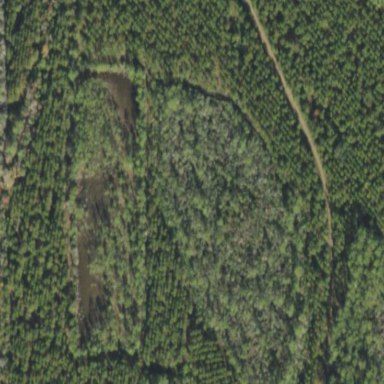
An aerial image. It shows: Swamp in wetland area.